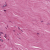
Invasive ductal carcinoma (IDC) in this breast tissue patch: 0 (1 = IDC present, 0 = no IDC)